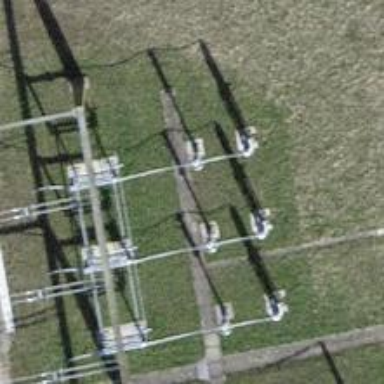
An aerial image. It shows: Insulator used in power equipment.